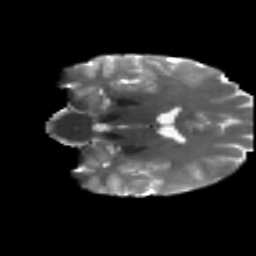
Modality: T2w
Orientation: coronal
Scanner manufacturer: siemens
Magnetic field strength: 3 T
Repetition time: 4.16 s
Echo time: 0.0806 s